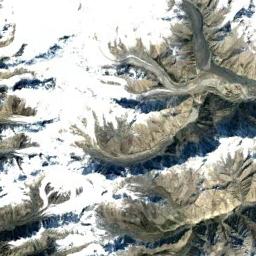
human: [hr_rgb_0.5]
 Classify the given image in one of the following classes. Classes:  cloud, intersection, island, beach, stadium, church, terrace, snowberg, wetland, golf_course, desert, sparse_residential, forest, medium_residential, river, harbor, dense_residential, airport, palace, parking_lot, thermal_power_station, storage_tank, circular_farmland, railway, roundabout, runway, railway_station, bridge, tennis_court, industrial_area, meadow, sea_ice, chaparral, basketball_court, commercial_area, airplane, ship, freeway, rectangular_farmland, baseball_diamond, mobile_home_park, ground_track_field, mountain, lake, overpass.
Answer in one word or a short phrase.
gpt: snowberg